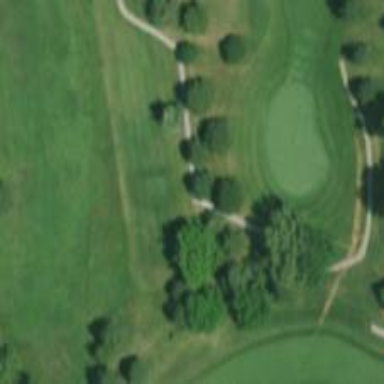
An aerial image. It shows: Pathway for golfing.